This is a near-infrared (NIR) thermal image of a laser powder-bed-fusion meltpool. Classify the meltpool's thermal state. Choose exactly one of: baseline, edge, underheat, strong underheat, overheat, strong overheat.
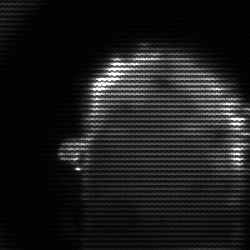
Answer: baseline